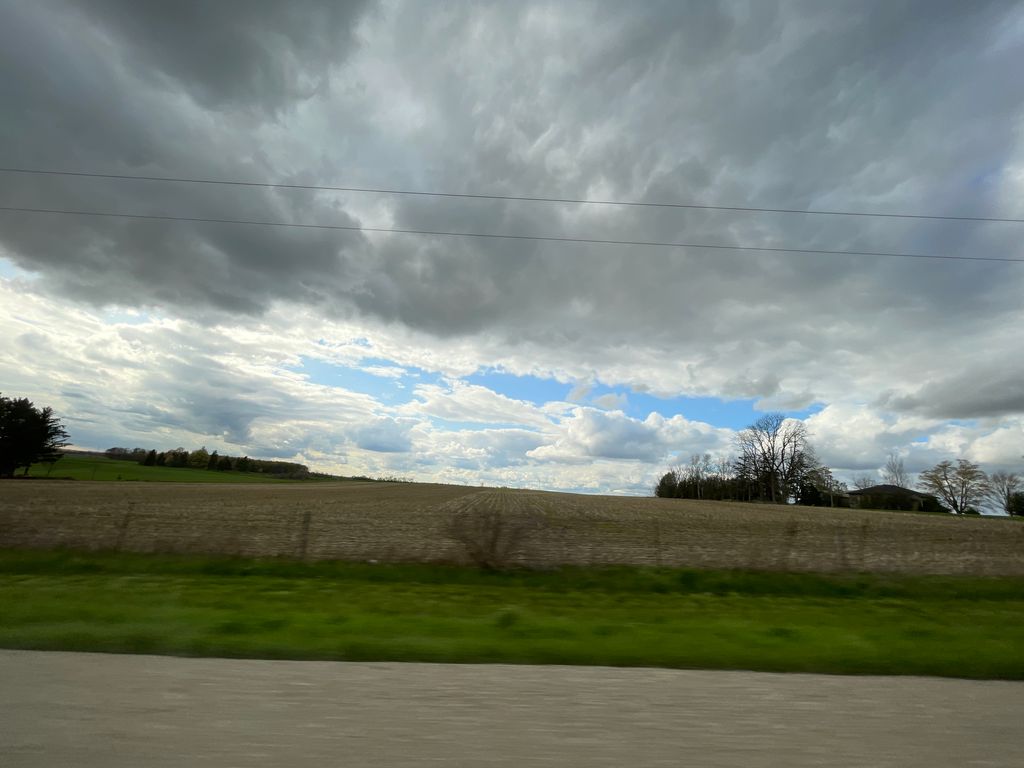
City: kitchener-waterloo